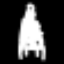
Label: The Eiffel Tower